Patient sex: M
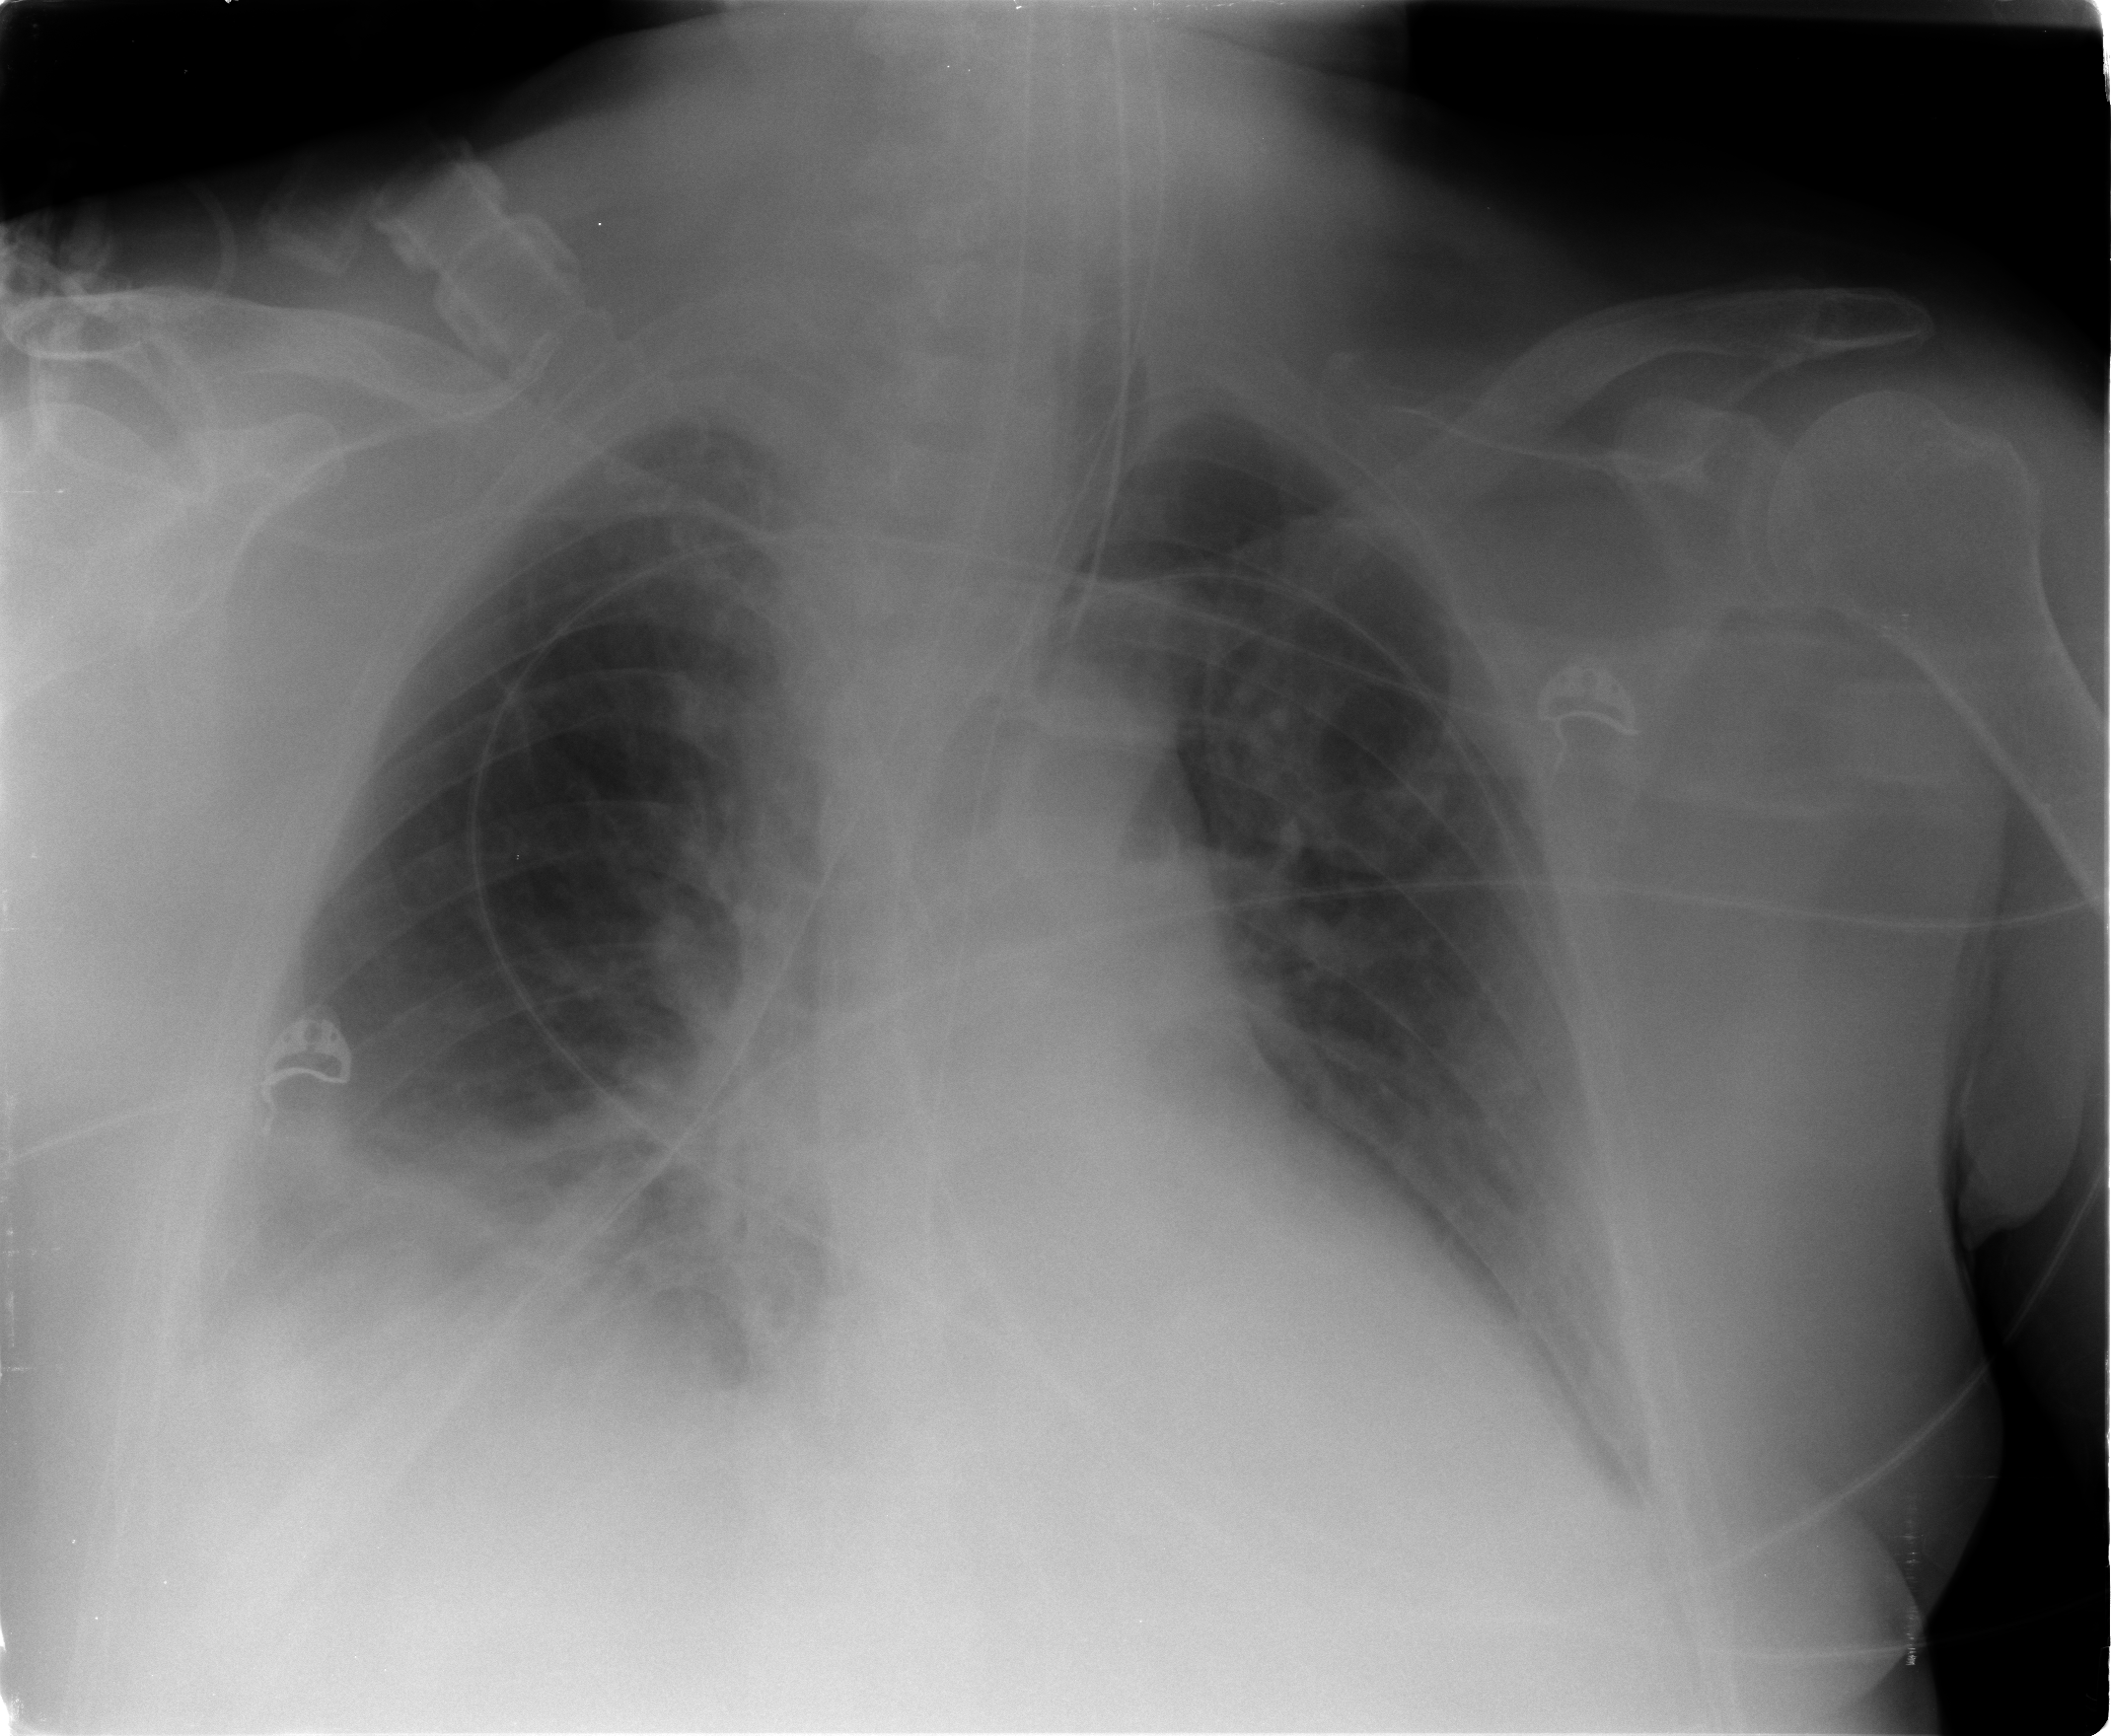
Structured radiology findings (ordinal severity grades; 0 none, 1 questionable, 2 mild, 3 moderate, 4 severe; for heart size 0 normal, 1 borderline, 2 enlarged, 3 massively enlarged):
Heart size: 2
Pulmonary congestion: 2
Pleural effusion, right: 2
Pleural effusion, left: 2
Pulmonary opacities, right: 0
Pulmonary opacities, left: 0
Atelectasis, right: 2
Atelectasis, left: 2